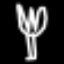
Label: fork